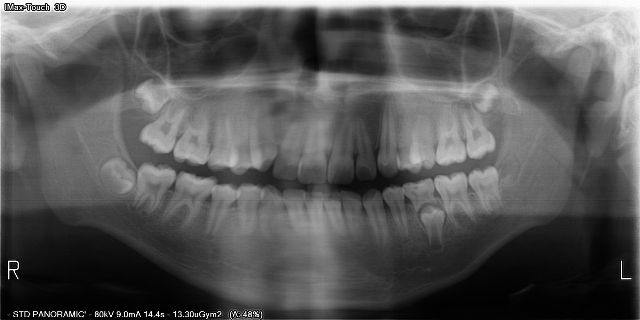
adult